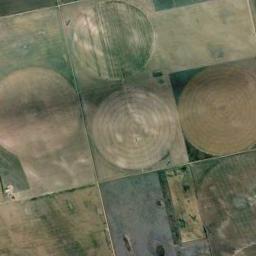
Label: circular_farmland